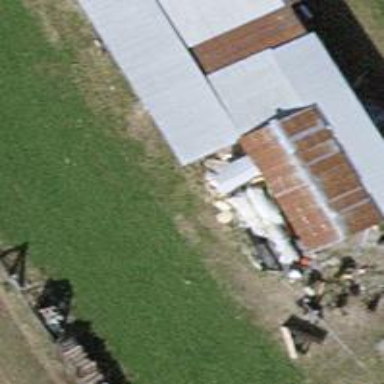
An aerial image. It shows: Farm auxiliary building.